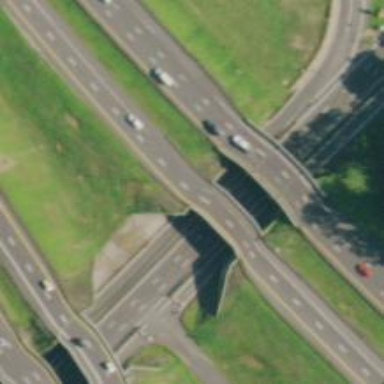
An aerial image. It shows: Motorway bridge spanning urban freeway/expressway.